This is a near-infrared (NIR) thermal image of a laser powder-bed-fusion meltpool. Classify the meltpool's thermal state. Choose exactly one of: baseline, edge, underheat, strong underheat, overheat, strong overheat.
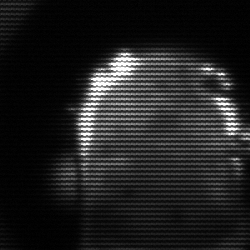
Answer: baseline